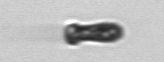
Label: Euglena